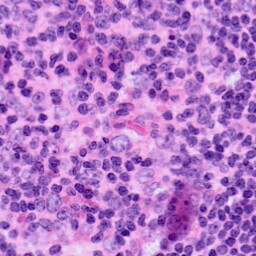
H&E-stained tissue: LymphNode